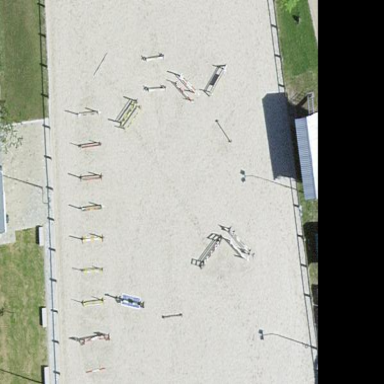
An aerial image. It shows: Equestrian pitch for leisure land sports.